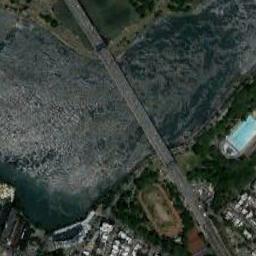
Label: bridge